Question: Here is an image showing Python scope activity:

I am trying to execute a script in UIPath using Python scope, Python load activity, invoke python method and get python object which is mentioned below:
The execution is getting completed without any errors/exceptions. But there is no .xlsx file written.
The code is not getting executed/ the arguments are not passed correctly.
Kindly help.
'''
import sys
import pandas as pd
import xlsxwriter
def excel_data (arg1,arg2,arg3,arg4):
df = pd.DataFrame({'SODA RISK': [arg1,arg2,arg3,arg4]})
writer = pd.ExcelWriter('try_python.xlsx', engine='xlsxwriter')
df.to_excel(writer,sheet_name='Sheet1')
writer.save()
'''
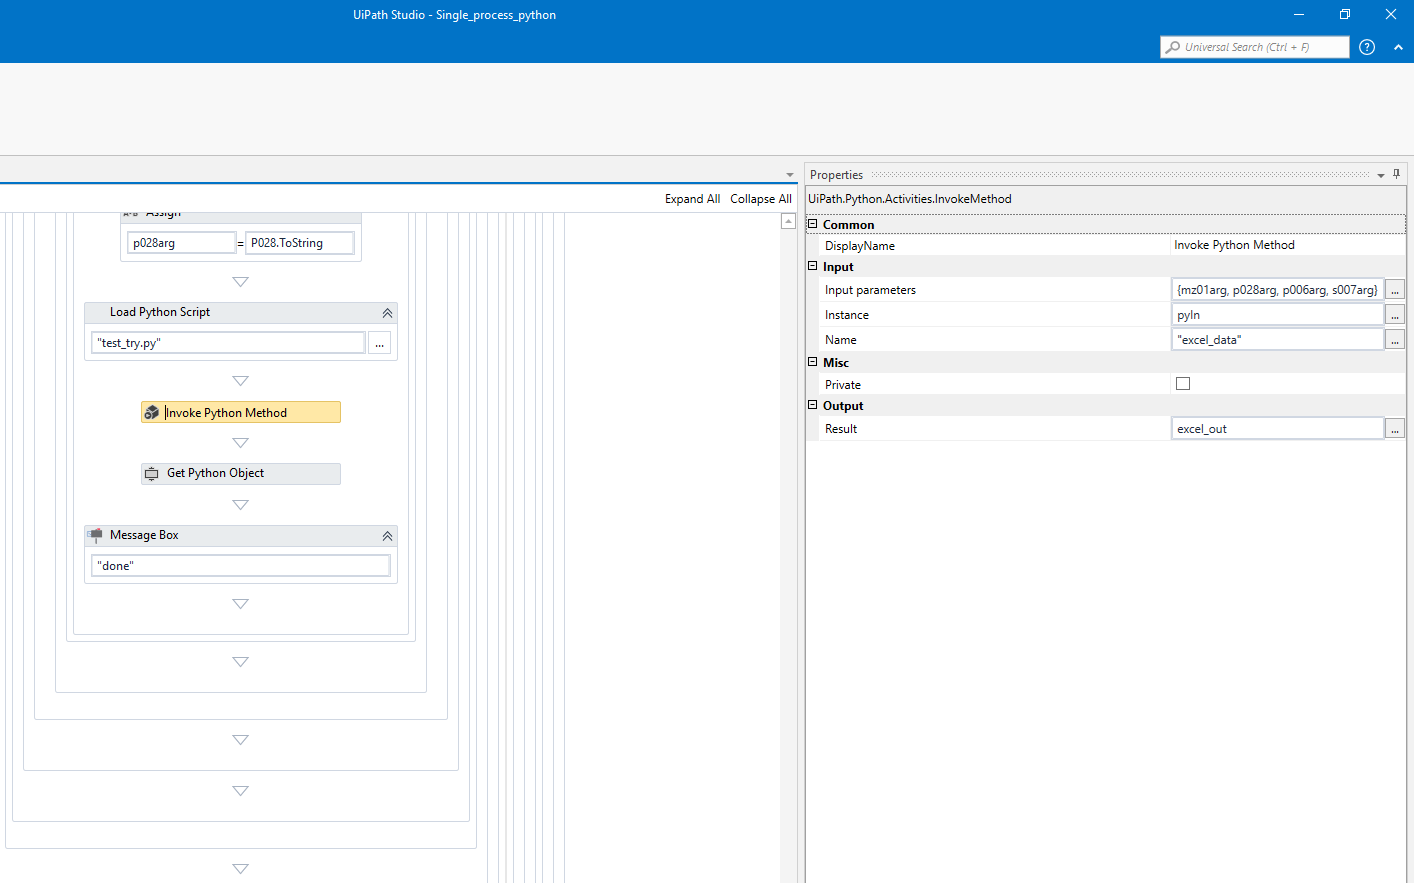
Answer: Since your code executes without any error, there will be an Excel file. You did not provide a custom path, so the file most likely gets created in the NuGet package folder (your user's name and the package versions most likely will be different):
'''
C:\Users\foo\.nuget\packages\uipath.python.activities\1.1.6863.33404\lib\net452
'''
You may want to change your code so that the full path can be provided as an argument:
'''
import sys
import pandas as pd
import xlsxwriter
def excel_data (fullPath, arg1, arg2, arg3, arg4):
df = pd.DataFrame({'SODA RISK': [arg1,arg2,arg3,arg4]})
writer = pd.ExcelWriter(fullPath, engine='xlsxwriter')
df.to_excel(writer,sheet_name='Sheet1')
writer.save()
'''
Also, since your method does not return anything you could just get rid of the 'Get Python Object' activity. If there's an error (e.g. a missing package), UiPath will throw an exception.